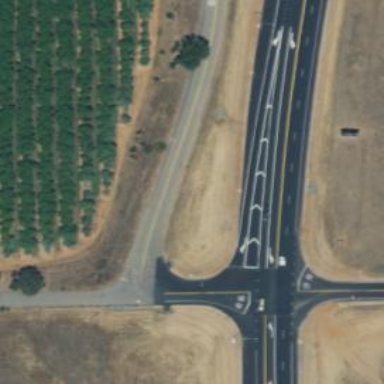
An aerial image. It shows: Asphalt trunk link road.